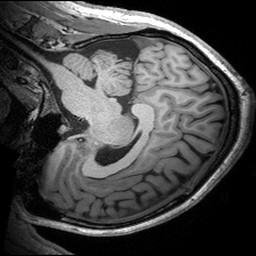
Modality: T1w
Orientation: sagittal
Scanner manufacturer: siemens
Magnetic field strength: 3 T
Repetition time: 2.53 s
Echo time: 0.00299 s